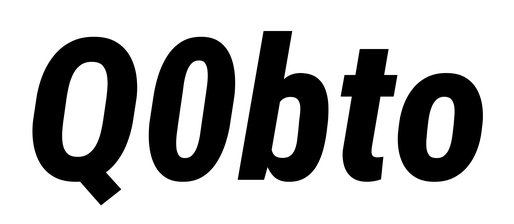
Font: Roboto-Italic_Condensed_ExtraBold_Italic